Question: I don't like the look of normal dropdown selectors in forms, so I've decided to create my own version of them with some Jquery as a little learning project for myself.
The objective of the following code is to be able to submit the text inside the various "select" boxes, i.e. '#cuisineSelect', '#locationSelect' and '#priceSelect' to "ajax.php" so that I can manipulate those variables further.
My problem is that for some strange reason ajax.php will not register the $_POST variable and it's telling me that I've got an "undefined index".
I did some debugging in IE9 with some developer tools and they show (at least I think so) that the variables are getting sent through to ajax.php, and ajax.php is returning a variable. Here are the screenshots.

On the real project, the user can click on the '<li>' options item and the text will transfer onto the selector - just like a dropdown selector.
Here is my code:
The HTML:
'''
<div id="parentContainer" style="width:100%;">
<div class="container">
<div class="select" id="cuisineSelect">
Cuisine
</div>
<div class="option" id="cuisineOption">
<ul id="cuisineul">
<li>Asian</li>
<li>American</li>
<li>Indian</li>
<li>Fusion</li>
</ul>
</div>
</div>
<div class="container">
<div class="select" id="locationSelect">
Location
</div>
<div class="option" id="locationOption">
<ul id="locationul">
<li>Asian</li>
<li>American</li>
<li>Indian</li>
<li>Fusion</li>
</ul>
</div>
</div>
<div class="container">
<div class="select" id="priceSelect">
Price
</div>
<div class="option" id="priceOption">
<ul id="priceul">
<li>Price Range</li>
<li>Cheap ($5-$15)</li>
<li>Medium ($16 - $20)</li>
<li>Pricey ($21 - $35)</li>
<li>Fine Dining ($35+)</li>
</ul>
</div>
</div>
<div class="container">
<div class="select" id="searchButton" style="width:25px; height:20px;">
<center><img align="center" src="images/sml_search.png" width="17" height="18" /></center>
</div>
</div>
</div>
<div id="result" style="z-index:10;">
result=show;
<?php include "ajax.php"; ?>
</div>
'''
The Jquery code (this has already been placed inside a $(document).ready function.)
'''
$("#searchButton").click(function() {
/*var cuisine = $("#cuisineSelect").html();
var location = $("#locationSelect").attr('value');
var price = $("#priceSelect").attr('value');
$.ajax({
type: "POST",
url: "ajax.php",
data: "cuisine="+ cuisine +"& location="+ location +"& price="+ price,
success: function(){
$('#result').show();
}
});
return false; */
$.post('ajax.php', 'cuisine=' + $("#cuisineSelect").text(), function () {
$("#result").show();
});
});
'''
The PHP page "ajax.php"
'''
<?php
//Search information
//$cuisine = htmlspecialchars(trim($_GET['cuisine']));
//$location = htmlspecialchars(trim($_POST['location']));
//$price = htmlspecialchars(trim($_POST['price']));
//echo $location;
//echo $price;
//$addClient = "INSERT INTO clients (fname,lname) VALUES ('$fname','$lname')";
//mysql_query($addClient) or die(mysql_error());
//$value = $_POST['cuisine'];
//$value2 = $_POST['val'];
//echo "$value2";
$cuisine = $_POST['cuisine'];
echo $cuisine;
?>
'''
Thanks very much for your help.
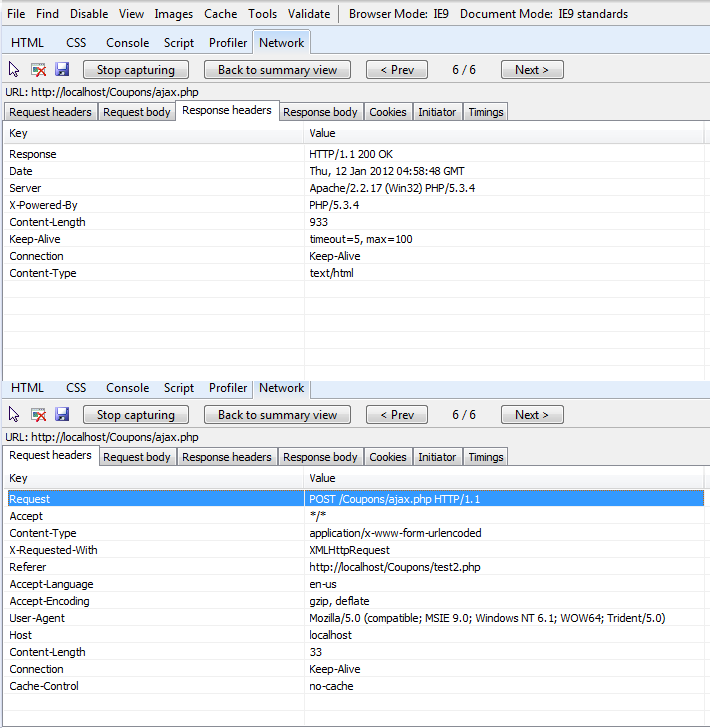
Answer: 1. There is no need to write include the ajax.php file in #result div. Keep #result div empty and hidden.
2. Modify your ajax call as below: $.post('ajax.php', 'cuisine=' + $("#cuisineSelect").html(), function (data) {
$("#result").html(data);
$("#result").show();
}); This will show the clicked text in #result 'div'. variable data is passed to callback function for further utilization.
3. To convert the < li > to a select box, you have to pass the values present in the div #cuisineOption to ajax.php so your PHP script can create the select box from these values.